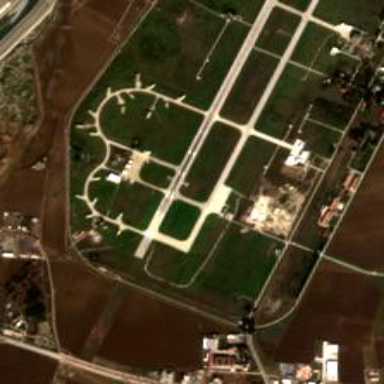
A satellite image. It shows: Runway at airport.